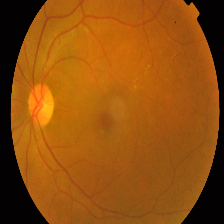
Diabetic retinopathy grade: Proliferative DR